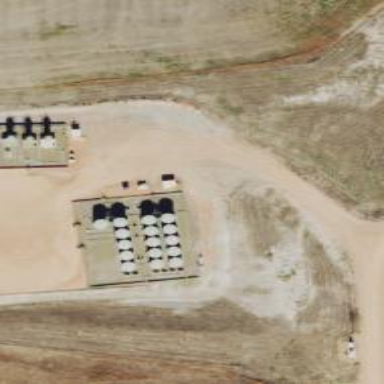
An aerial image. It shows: Storage tank with man-made structure.